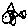
Label: fish